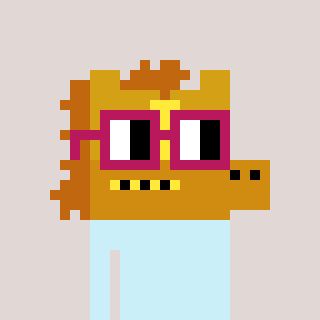
a pixel art character with square dark red glasses, a yellow horse-shaped head and a purple-colored body on a warm background